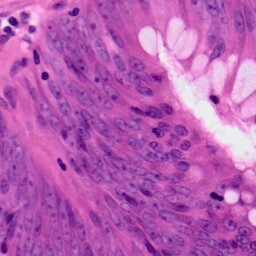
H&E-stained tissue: Colon